Question: What approach to use to make an odd shaped menu on a website, like attached? Each piece of the circle should be a separate link. Hovering the mouse should be rather precise, especially near the middle. (The absolute 20px middle could be no link at all, if not posible to be 100% precise)

I've seen irregular menus made using overlapping rectangles, like here: <URL>
Shapes are overlapping, but menu is made from rectangles, a little cheating takes place. However, in my case, the amount of overlapping is too much to use any such technique. Is there any chance to do it in browser/device compatible way, other than just use flash?
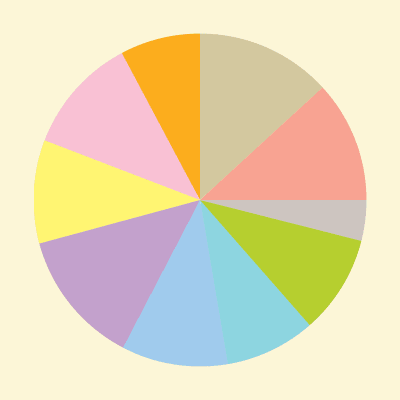
Answer: Actually, you can do it using CSS3 - see my demo: <URL> //
: <URL>
The idea is to have a div '.pie' with "slices"
'''
<ul class="pie">
<li class="slice" id="s1">
<a class="slice-contents" href="#slice1"></a>
</li>
<li class="slice" id="s2">
<a class="slice-contents" href="#slice2"></a>
</li>
<!-- and so on -->
</div>
'''
You make the pie to be a disc using 'border-radius: 50%;'
You skew and rotate each slice. You bring back the contents of the slices to a non-skewed rectangular shape (which can also prove useful if you want to have text on the slices) and then you set the background.